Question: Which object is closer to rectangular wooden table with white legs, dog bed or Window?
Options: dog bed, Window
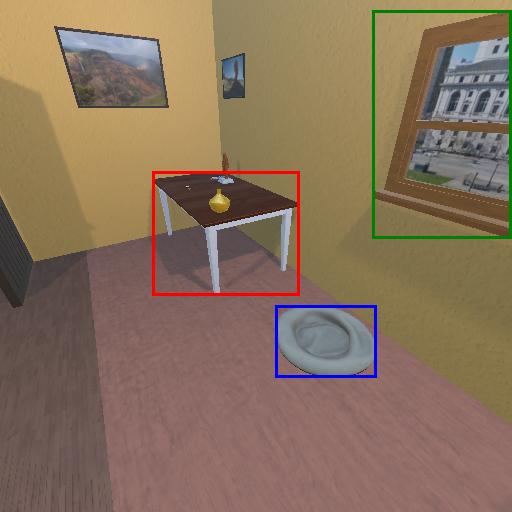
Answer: dog bed